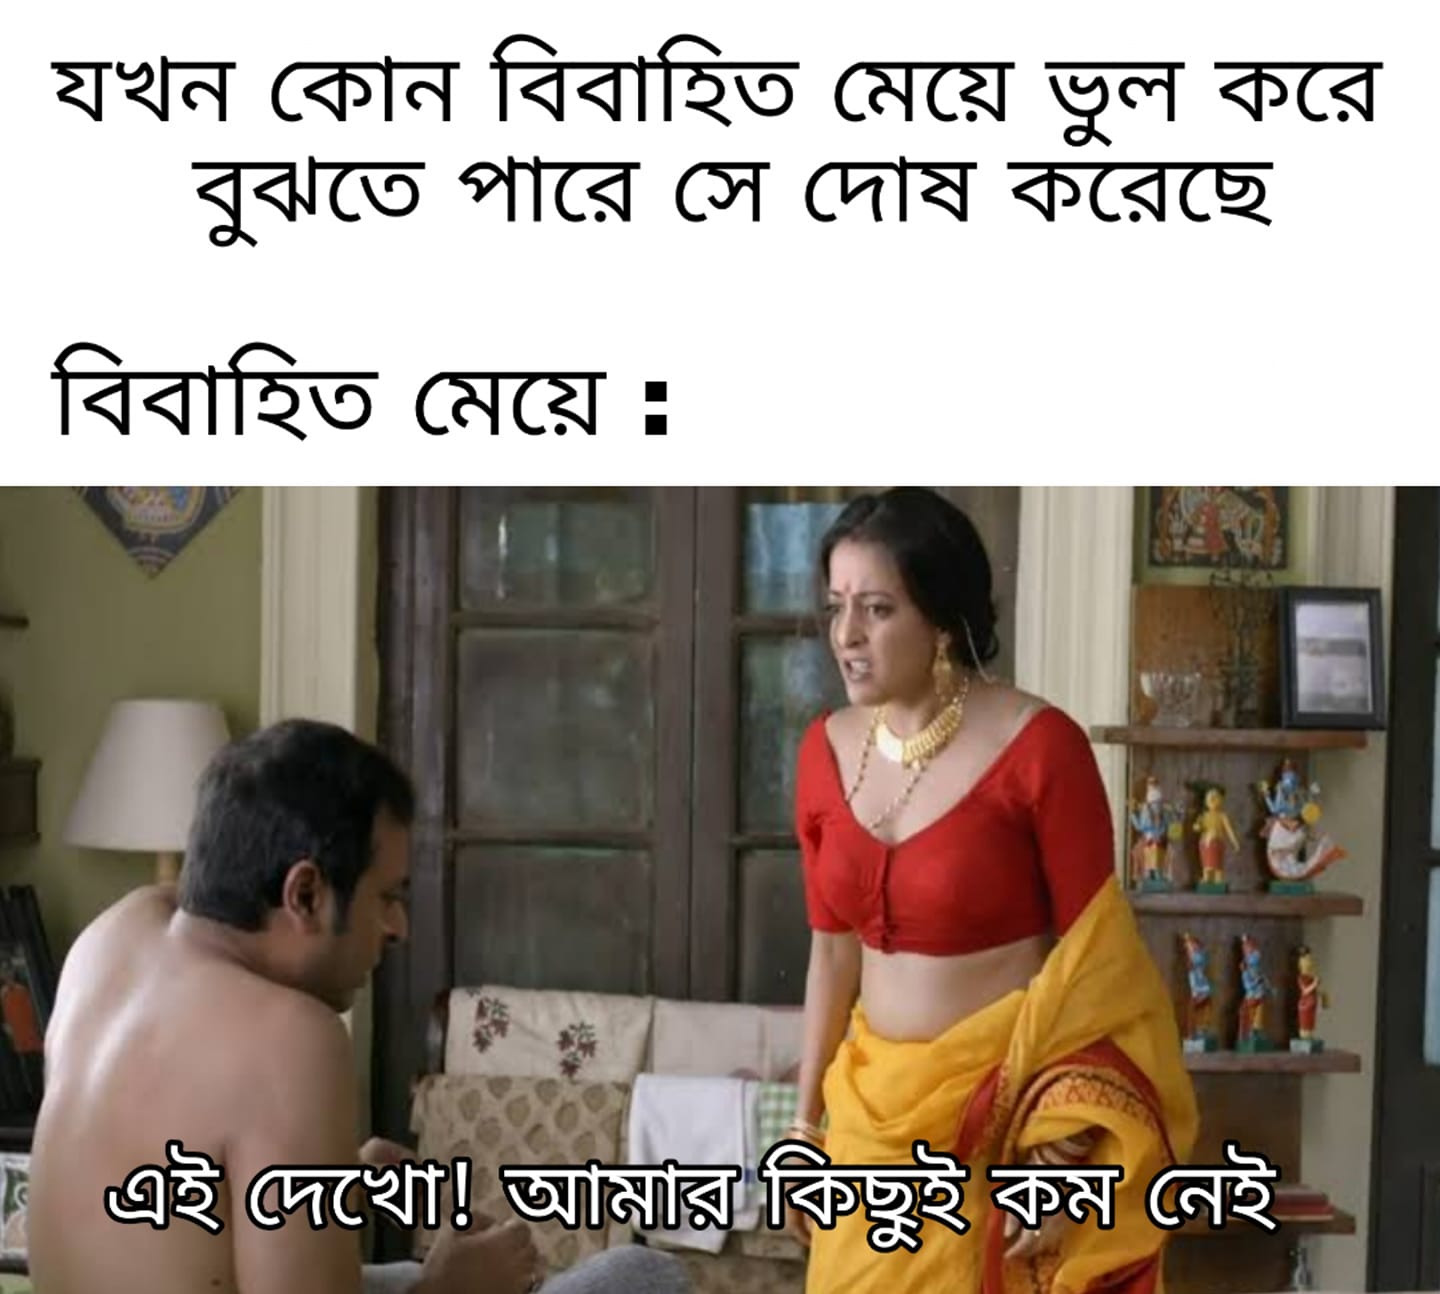
Caption: যখন কোন বিবাহিত মেয়ে ভুল করে বুঝতে পারে সে দোষ করেছে     বিবাহিত মেয়ে    এই দেখো ! আমার কিছুই কম নেই
Label: hate